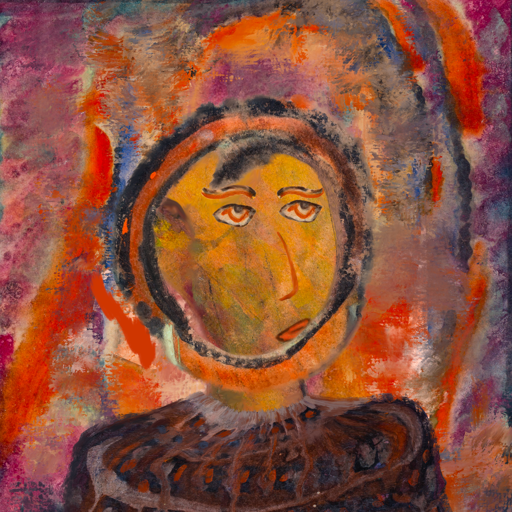
Background: Experience, Head And Neck Side: Gypsy_Mother, Face Side: Experience, Bust: Hypocrite, Hair Side: Childish, Head Accessory: Blank, Second Necklace: Blank, Necklace: Blank, Baby: Blank